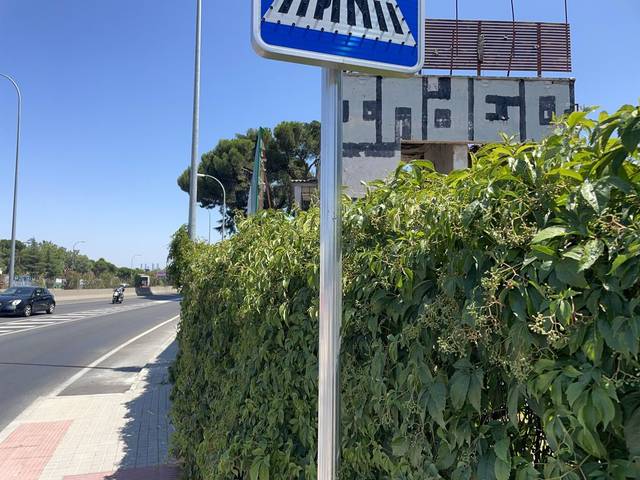
Region: Spain
Coordinates: 40.475, -3.838